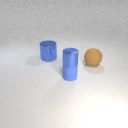
small blue rubber cylinder to the right of large blue metal cylinder